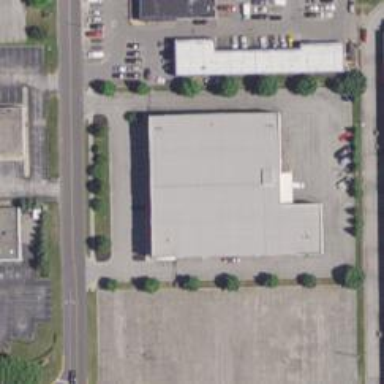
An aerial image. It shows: Storage rental shop located in building.